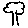
Label: tree